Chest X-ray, AP view. Patient: 31 years old, sex M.
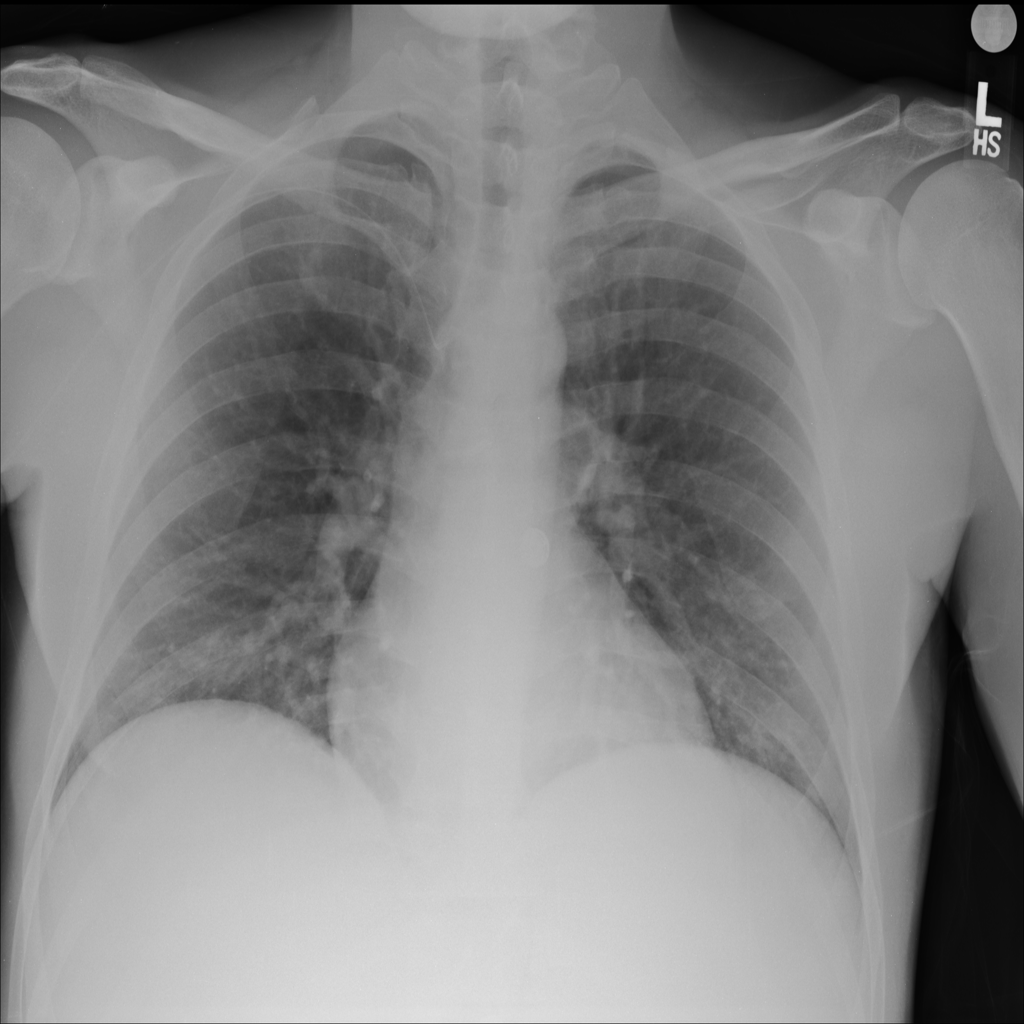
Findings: No Finding